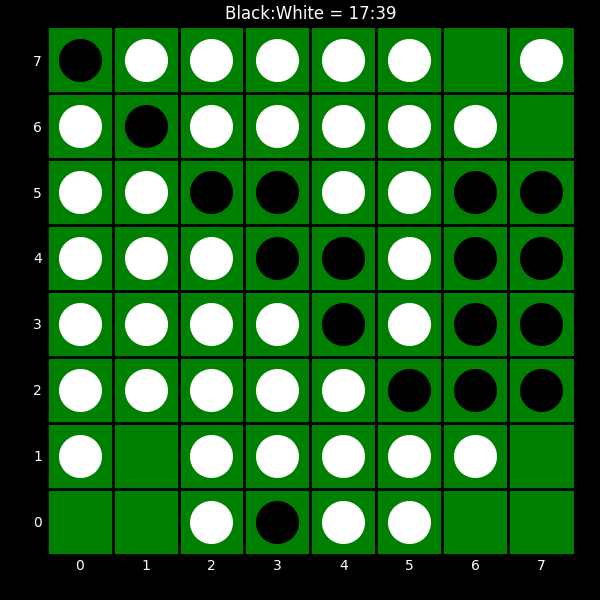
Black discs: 17
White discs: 39